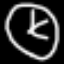
Label: clock